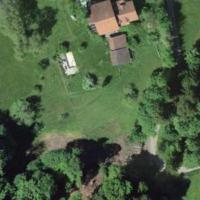
EUNIS habitat code: 41
Species observed at this site:
Symphoricarpos albus